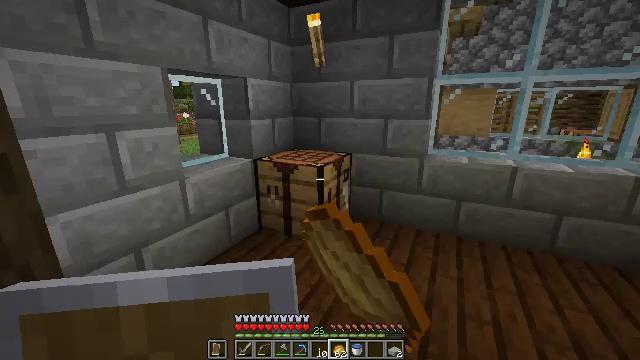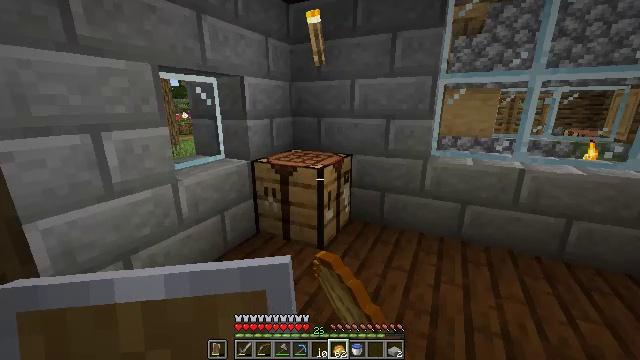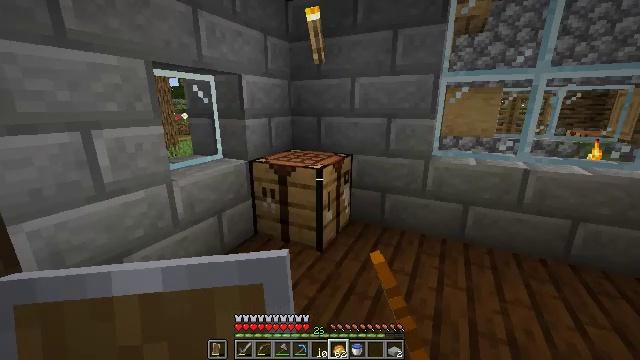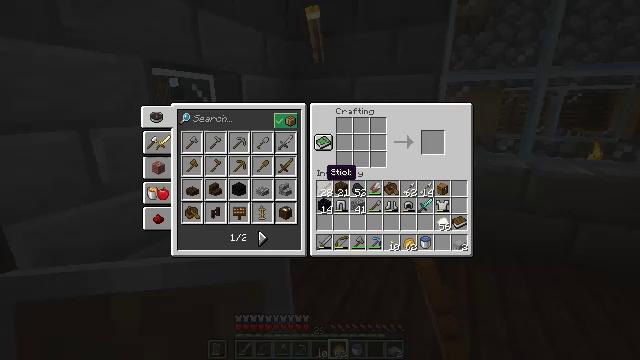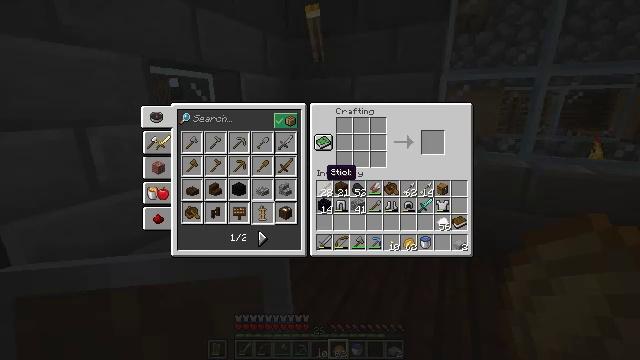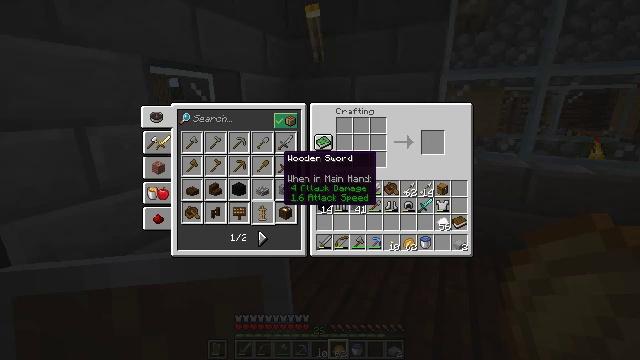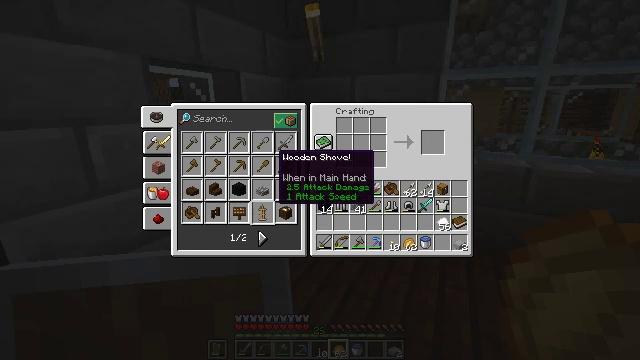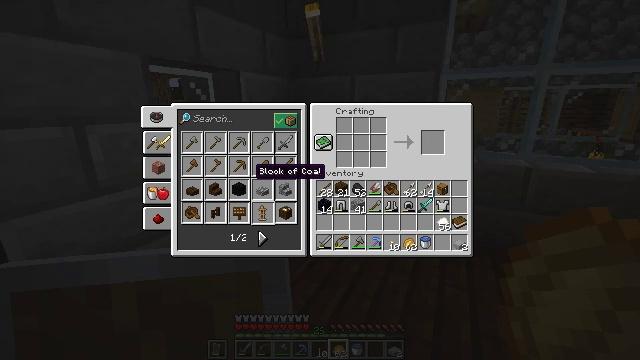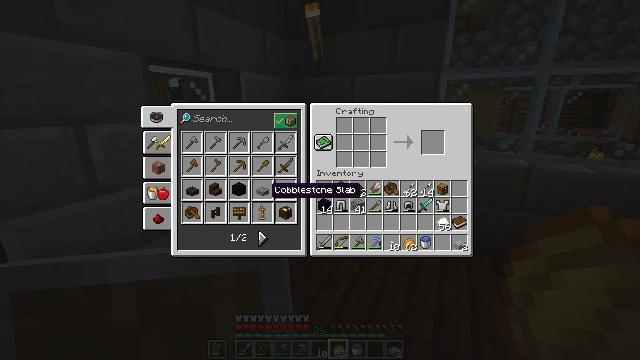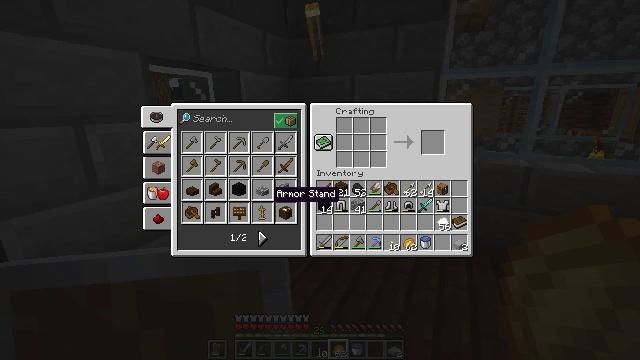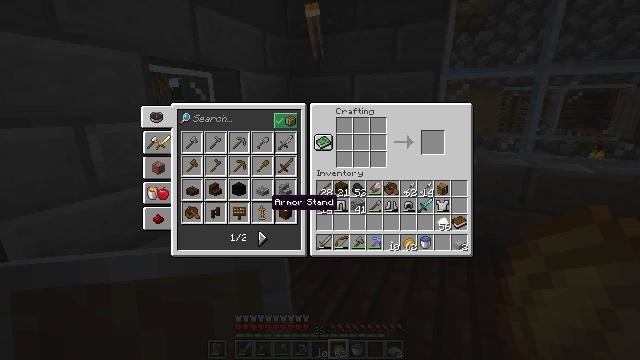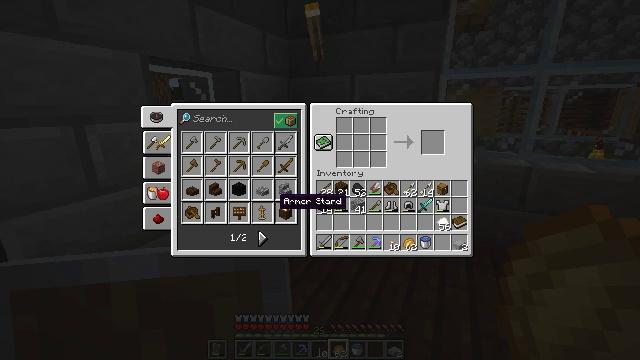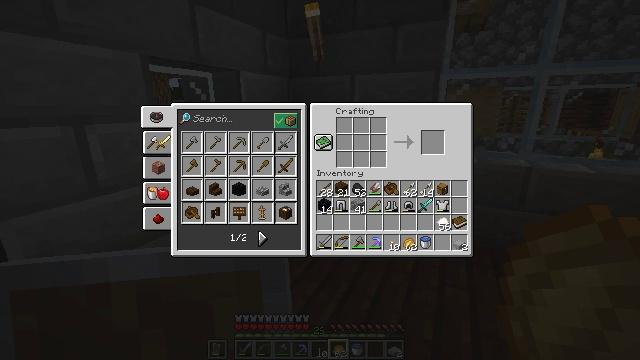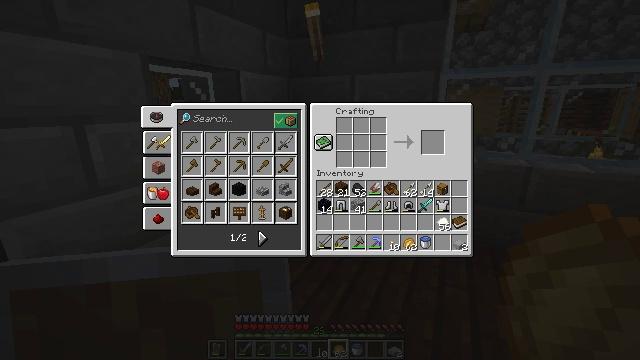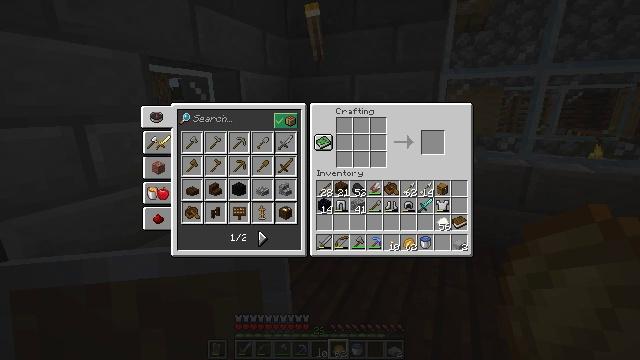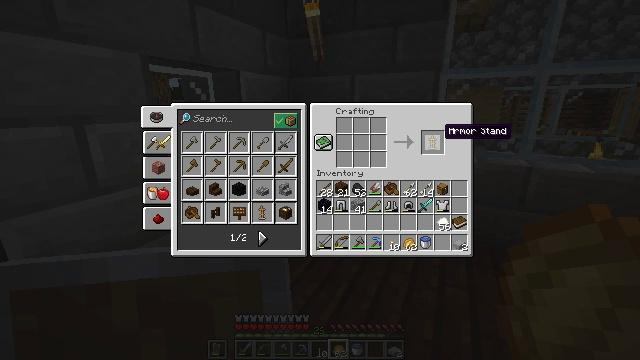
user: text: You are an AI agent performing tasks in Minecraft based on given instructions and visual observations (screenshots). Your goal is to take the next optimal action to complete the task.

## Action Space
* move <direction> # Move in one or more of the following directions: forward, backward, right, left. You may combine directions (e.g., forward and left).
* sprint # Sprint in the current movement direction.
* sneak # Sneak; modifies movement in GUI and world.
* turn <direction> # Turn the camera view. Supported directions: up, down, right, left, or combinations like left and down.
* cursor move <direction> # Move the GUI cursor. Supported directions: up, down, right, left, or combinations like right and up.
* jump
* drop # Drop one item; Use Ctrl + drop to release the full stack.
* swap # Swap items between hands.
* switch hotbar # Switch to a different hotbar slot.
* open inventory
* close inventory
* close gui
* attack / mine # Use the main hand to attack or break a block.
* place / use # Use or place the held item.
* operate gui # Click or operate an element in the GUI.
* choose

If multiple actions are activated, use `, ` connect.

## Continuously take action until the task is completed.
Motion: motion action
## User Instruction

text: Use a crafting table to craft the armor stand.
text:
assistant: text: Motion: no_op
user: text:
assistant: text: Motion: no_op
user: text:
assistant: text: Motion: no_op
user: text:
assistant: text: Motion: no_op
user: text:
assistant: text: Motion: turn left and up
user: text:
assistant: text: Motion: no_op
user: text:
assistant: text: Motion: turn left and down
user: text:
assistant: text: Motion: turn right and down
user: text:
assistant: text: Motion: no_op
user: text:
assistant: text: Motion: turn down, attack / mine
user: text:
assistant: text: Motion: turn right, attack / mine
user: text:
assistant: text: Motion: turn right and up
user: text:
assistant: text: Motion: no_op
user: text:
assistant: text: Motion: turn left and down
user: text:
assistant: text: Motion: no_op
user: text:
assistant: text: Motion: no_op
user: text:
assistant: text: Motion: attack / mine
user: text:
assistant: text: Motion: no_op
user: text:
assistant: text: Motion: turn down
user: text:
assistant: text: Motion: turn down
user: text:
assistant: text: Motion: turn down
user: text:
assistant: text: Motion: turn down
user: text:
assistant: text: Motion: no_op
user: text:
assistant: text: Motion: attack / mine
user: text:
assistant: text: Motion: attack / mine
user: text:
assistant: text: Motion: no_op
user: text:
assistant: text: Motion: turn left and up
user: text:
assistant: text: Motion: turn left and up
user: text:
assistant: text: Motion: turn left
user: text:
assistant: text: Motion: turn left and down